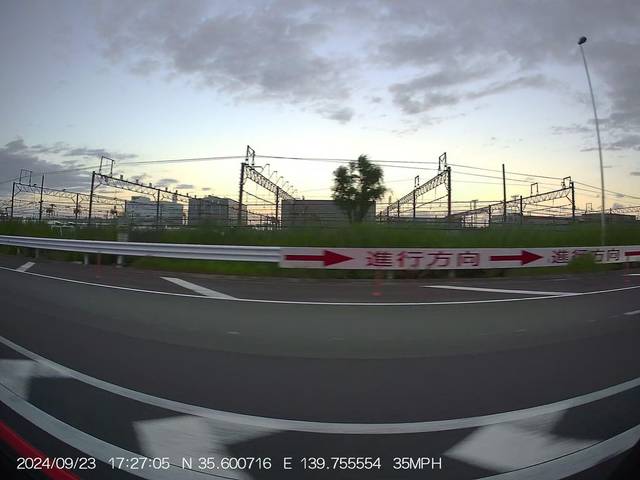
Region: Japan
Coordinates: 35.6, 139.756